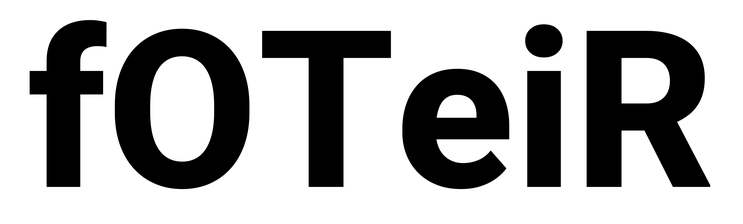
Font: Roboto_ExtraBold